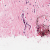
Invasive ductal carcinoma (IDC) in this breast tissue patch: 0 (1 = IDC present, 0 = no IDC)